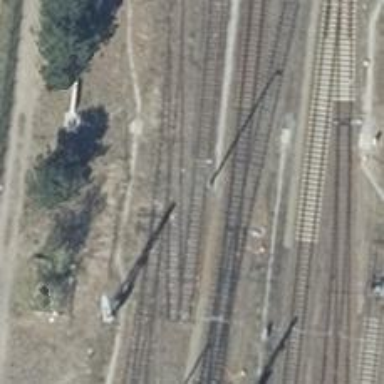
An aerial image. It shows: Abandoned railway yard is depicted.